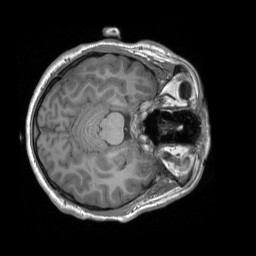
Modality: T1w
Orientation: axial